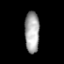
Tissue: prostate
Cell type: T cells
Senescence score: 0.3443
Nuclear area (px): 599
Mean DAPI intensity: 164.94